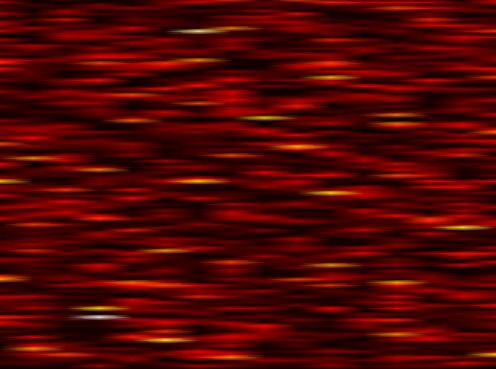
Label: FBMC